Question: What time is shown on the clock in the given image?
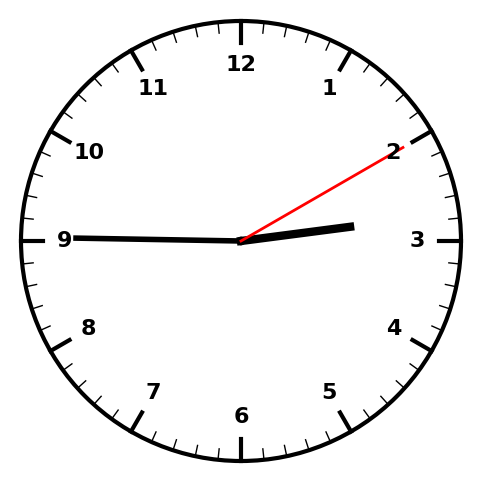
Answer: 02:45:10